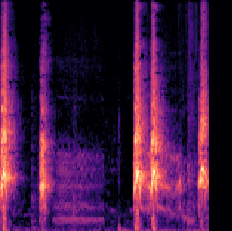
Sound class: Dog